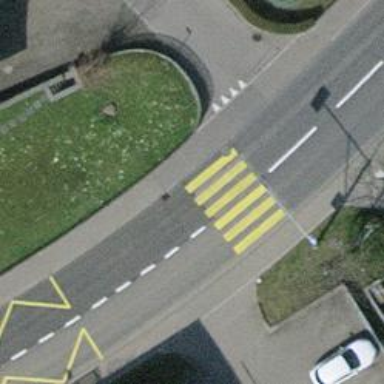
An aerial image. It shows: Uncontrolled crossing on the road.